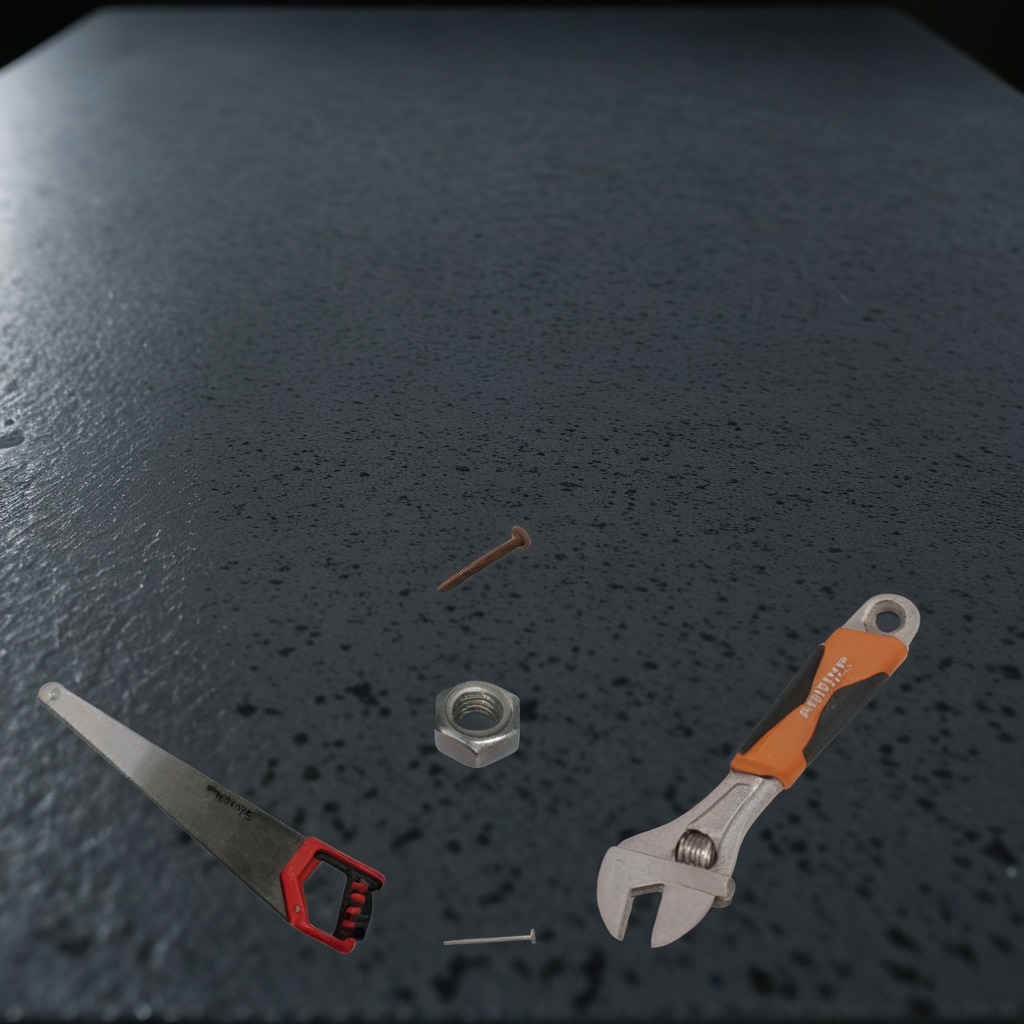
A metal machine screw, an iron nail, a handheld metal saw, a metal nut, and a wrench are lying on the clean granite table inside a workshop at night.